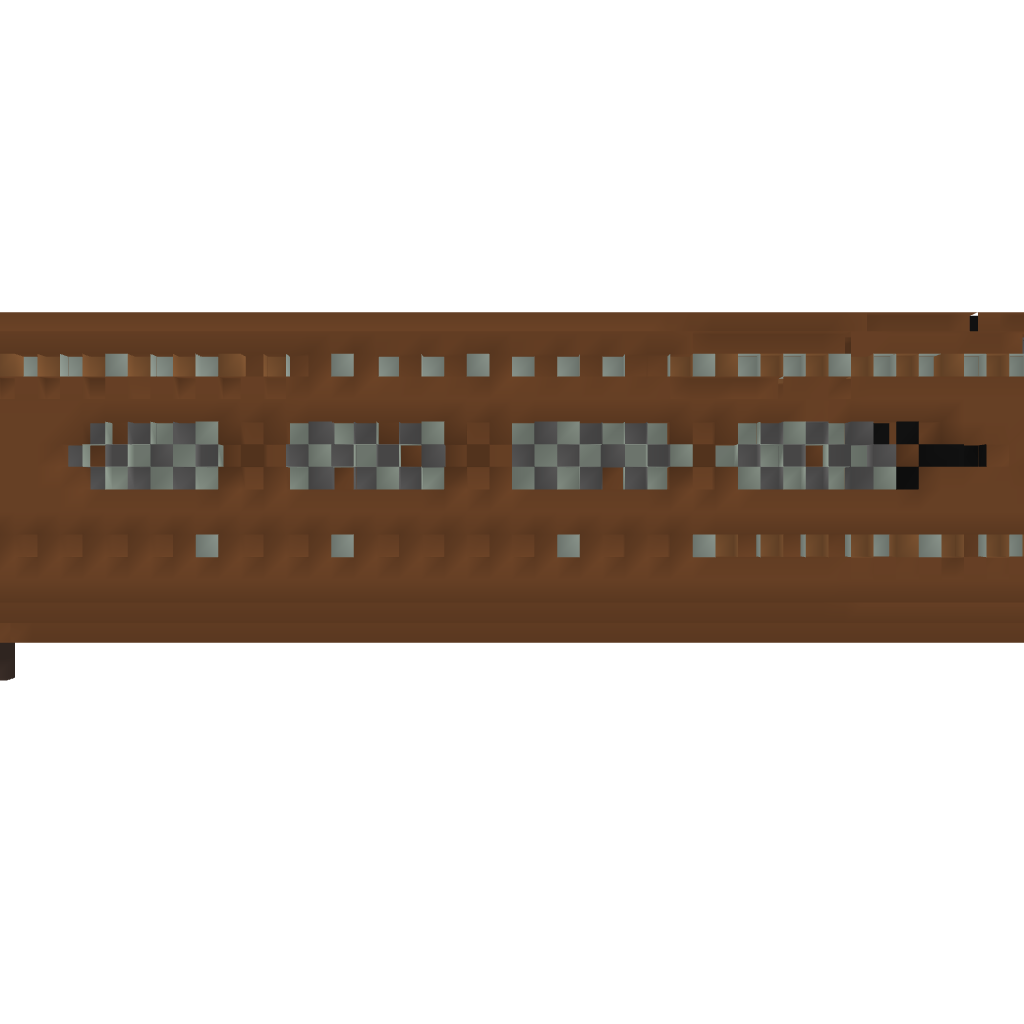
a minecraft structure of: Airship Jaran Destroyer Class T I